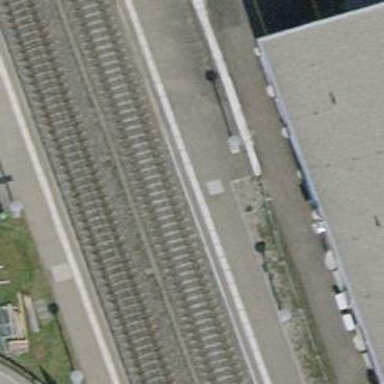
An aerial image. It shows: Abandoned railway spur with one track.